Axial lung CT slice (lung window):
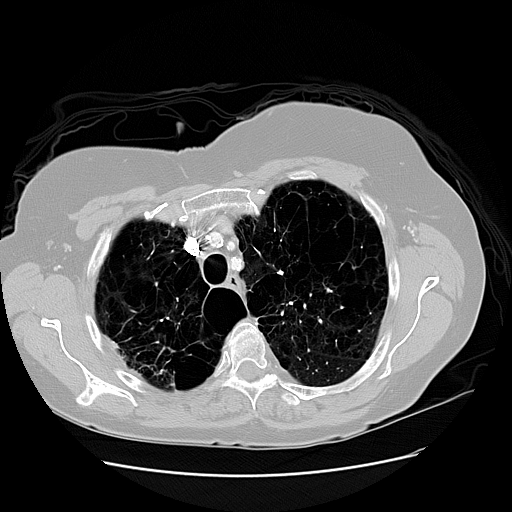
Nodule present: no